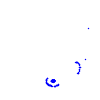
Particle: electron